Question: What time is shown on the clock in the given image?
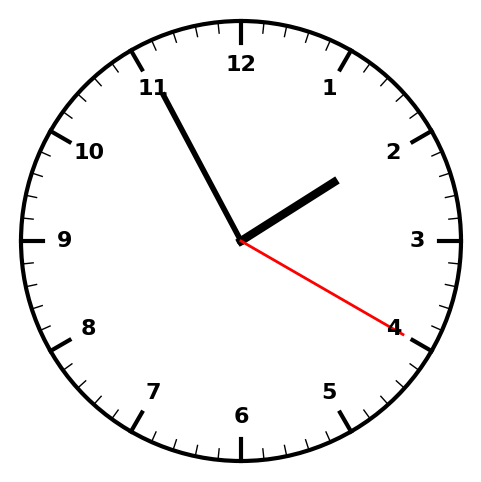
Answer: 01:55:20